Question: I need to create an User guide, where I've to put the content in 2 different language but on the same page. so the first half of the page would be in English while the second part would be in French. (In future they might ask for 3rd language also, but maximum 3). So each page would have 2 blocks. How can I achieve this using iTextPDF in java ?
---
Following is the structure for more insight of the question.

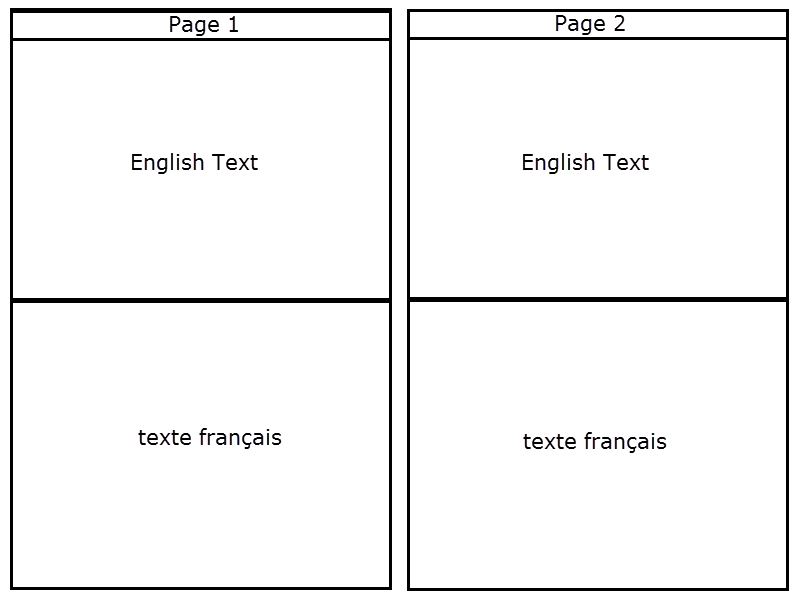
Answer: If I understand your question correctly, you need to create something like this:

In this screen shot, you see the first part of the first book of Caesar's Commentaries on the Gallic War. and so is each page in this document: the upper part shows the text in Latin, the middle part shows the text in English, the lower part shows the text in French. If you read the text, you'll discover that Belgians like me are considered being the bravest of all (although we aren't as civilized as one would wish). See <URL> if you want to take a look at the PDF.
This PDF was created with the <URL> example. In this example, I have 9 text files:
- <URL>
Liber is the latin word for book, so all files are snippets from the first book, more specifically sections 1, 2, and 3, in Latin, English and French.
This is how I defined the languages and he rectangles for each language:
'''
public static final String[] LANGUAGES = { "la", "en", "fr" };
public static final Rectangle[] RECTANGLES = {
new Rectangle(36, 581, 559, 806),
new Rectangle(36, 308.5f, 559, 533.5f),
new Rectangle(36, 36, 559, 261) };
'''
In my code, I loop over the different sections, and I create a 'ColumnText' object for each language:
'''
PdfContentByte cb = writer.getDirectContent();
ColumnText[] columns = new ColumnText[3];
for (int section = 1; section <= 3; section++) {
for (int la = 0; la < 3; la++) {
columns[la] = createColumn(cb, section, LANGUAGES[la], RECTANGLES[la]);
}
while (addColumns(columns)) {
document.newPage();
for (int la = 0; la < 3; la++) {
columns[la].setSimpleColumn(RECTANGLES[la]);
}
}
document.newPage();
}
'''
If you examine the body of the inner loop, you see that I first define three 'ColumnText' objects, one for each language:
'''
public ColumnText createColumn(PdfContentByte cb, int i, String la, Rectangle rect)
throws IOException {
ColumnText ct = new ColumnText(cb);
ct.setSimpleColumn(rect);
Phrase p = createPhrase(String.format("resources/text/liber1_%s_%s.txt", i, la));
ct.addText(p);
return ct;
}
'''
In this case, I'm using 'ColumnText' in , and I read the text from the different files into a 'Phrase' like this:
'''
public Phrase createPhrase(String path) throws IOException {
Phrase p = new Phrase();
BufferedReader in = new BufferedReader(
new InputStreamReader(new FileInputStream(path), "UTF8"));
String str;
while ((str = in.readLine()) != null) {
p.add(str);
}
in.close();
return p;
}
'''
Once I have defined the 'ColumnText' objects and added their content, I need to render the content to one of more pages until all the text is rendered from all columns. To achieve this, we use this method:
'''
public boolean addColumns(ColumnText[] columns) throws DocumentException {
int status = ColumnText.NO_MORE_TEXT;
for (ColumnText column : columns) {
if (ColumnText.hasMoreText(column.go()))
status = ColumnText.NO_MORE_COLUMN;
}
return ColumnText.hasMoreText(status);
}
'''
As you can see, I also create a new page for every new section I start. This isn't really necessary: I could add all the section to a single 'ColumnText', but depending on how the Latin text translated into English and French, you could end up with large discrepancies where section X of the Latin text starts on one page and the same section in English or French starts on another page. Hence my choice to start a new page, although it's not really necessary in this small proof of concept.